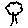
Label: tree